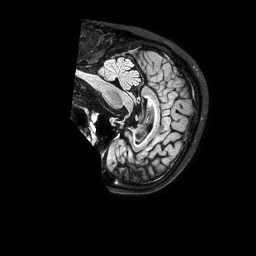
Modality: FLAIR
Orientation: sagittal
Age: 55
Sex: male
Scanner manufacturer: philips
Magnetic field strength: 3 T
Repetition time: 4.8 s
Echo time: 0.2881 s